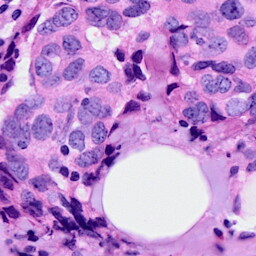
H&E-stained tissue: Breast